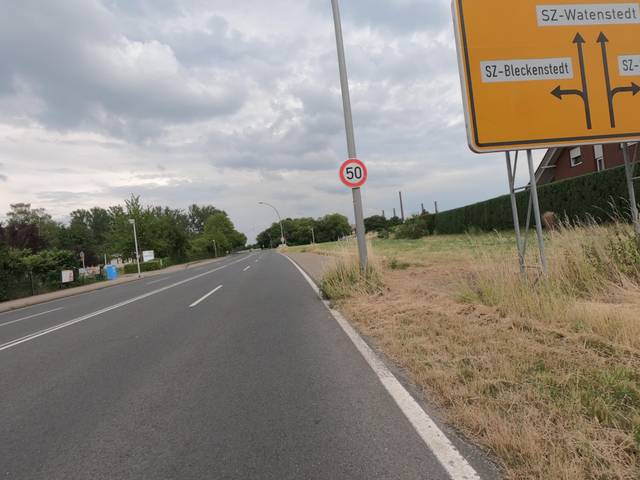
Region: Germany
Coordinates: 52.157, 10.373